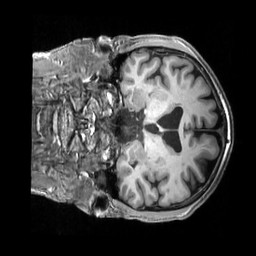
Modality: T1w
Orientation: coronal
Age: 54
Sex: male
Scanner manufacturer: siemens
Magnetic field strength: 3 T
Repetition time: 2.3 s
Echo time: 0.00228 s